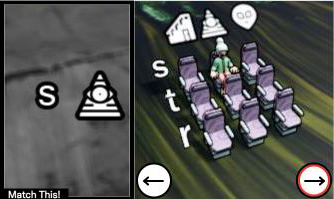
Task: seats
Answer: yes